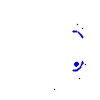
Particle: electron